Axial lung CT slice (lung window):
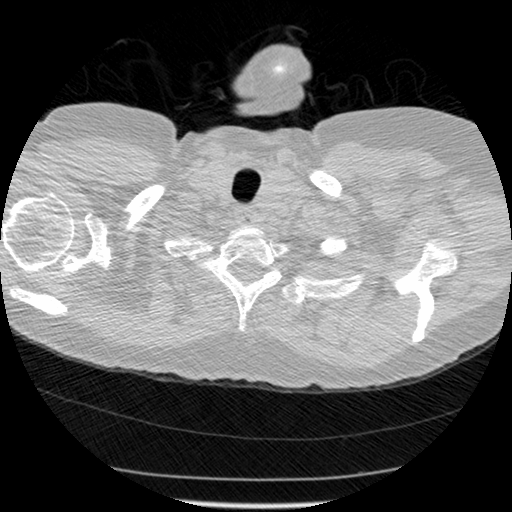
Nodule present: no